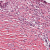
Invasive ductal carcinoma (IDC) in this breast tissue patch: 0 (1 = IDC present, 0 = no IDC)